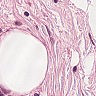
Metastatic tissue present: no